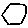
Label: hexagon